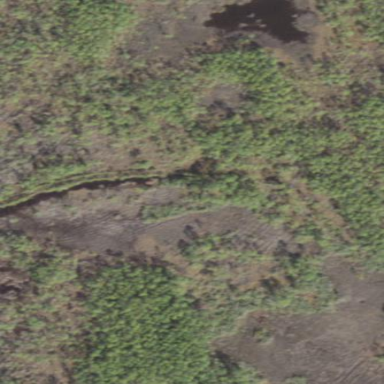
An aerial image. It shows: Wetland area characterized by wet meadow.